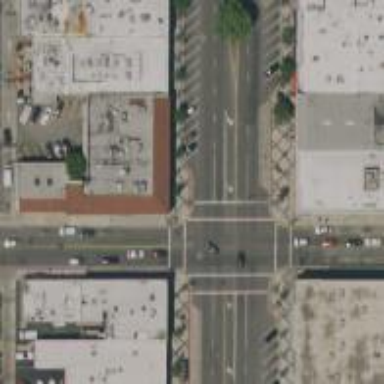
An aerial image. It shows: Marked crossing with pedestrian island.